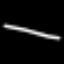
Label: line